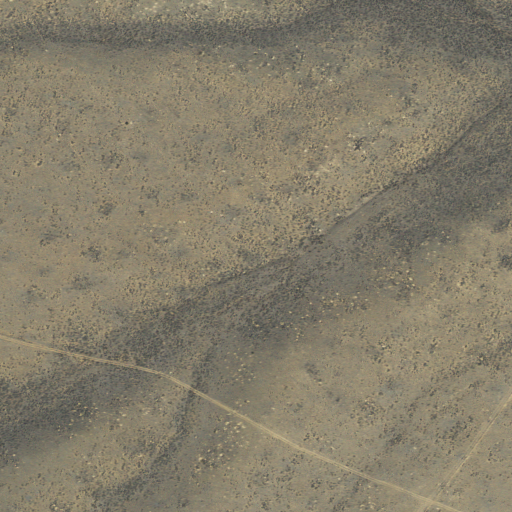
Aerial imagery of valley in Montana named Red Canyon containing shrub and grassland